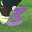
Label: 3